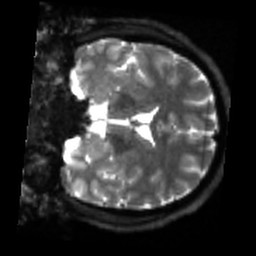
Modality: sbref
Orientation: coronal
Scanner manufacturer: siemens
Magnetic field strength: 3 T
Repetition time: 4 s
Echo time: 0.0594 s